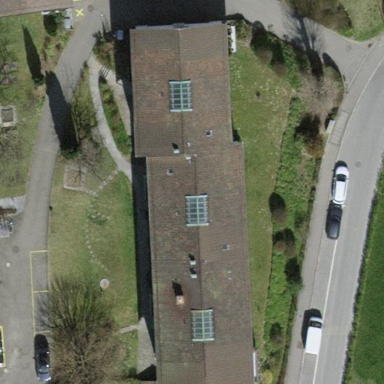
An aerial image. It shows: Building with tiled roof.